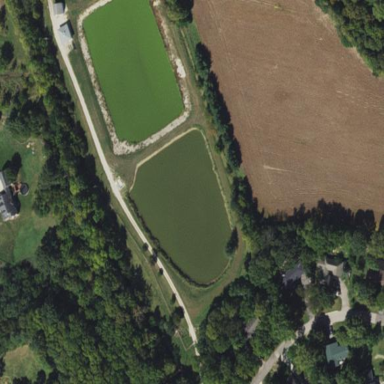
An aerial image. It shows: Waste water basin with natural water.